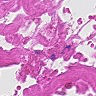
Metastatic tissue present: no